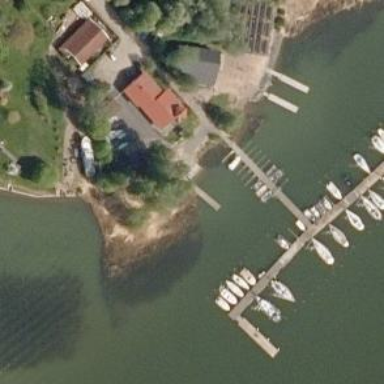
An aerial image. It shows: Man-made pier.